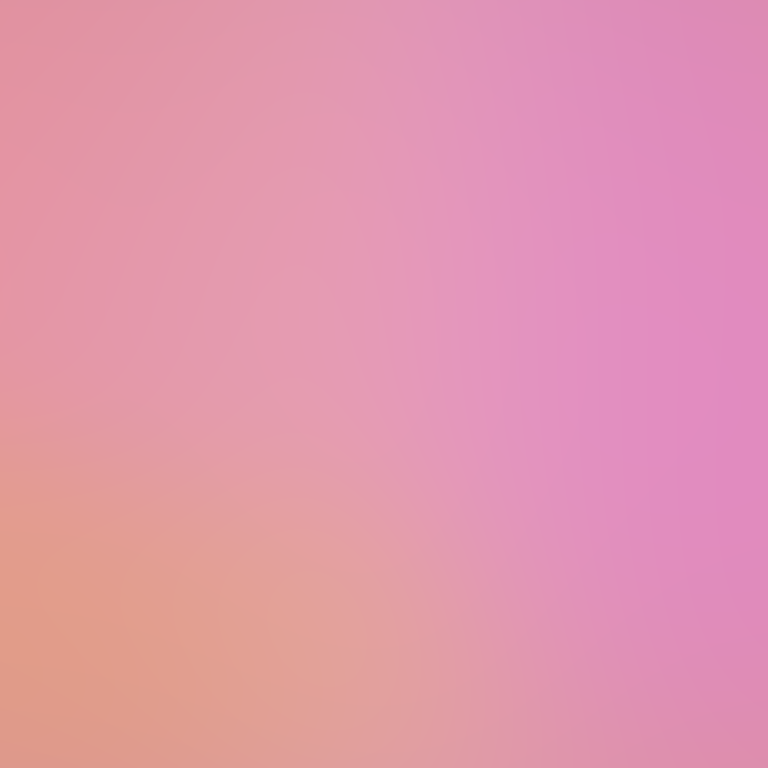
Abstract light effect, smooth gradient from soft pink to warm peach, serene atmosphere, diffuse glow, no room, no furniture, no objects.